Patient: sex M, age 78
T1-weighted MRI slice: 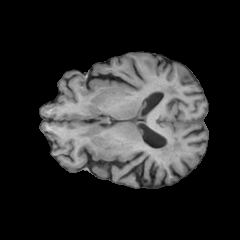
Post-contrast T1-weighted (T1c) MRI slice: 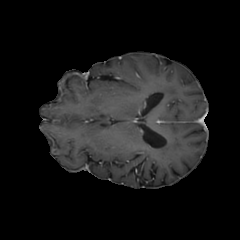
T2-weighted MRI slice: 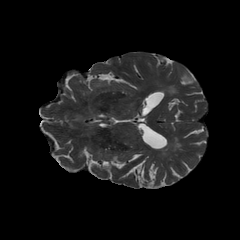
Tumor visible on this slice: no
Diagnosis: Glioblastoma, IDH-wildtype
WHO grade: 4